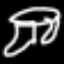
Label: frog